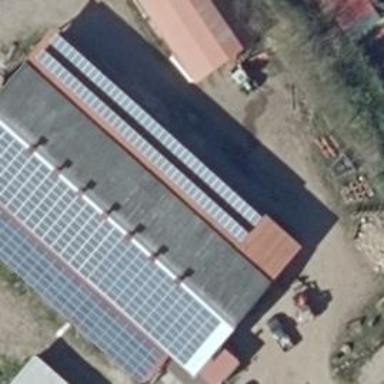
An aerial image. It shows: Solar photovoltaic panel generating electricity. It is small installation located on building.